Interaction volume radius: 5 \u00c5
Interaction volume height: 10 \u00c5
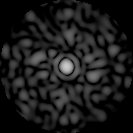
Disorder parameter: 0.8803